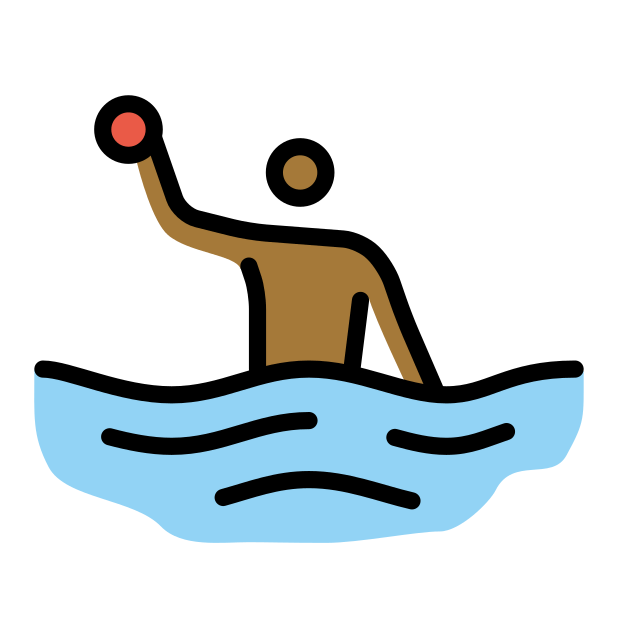
person playing water polo: medium-dark skin tone